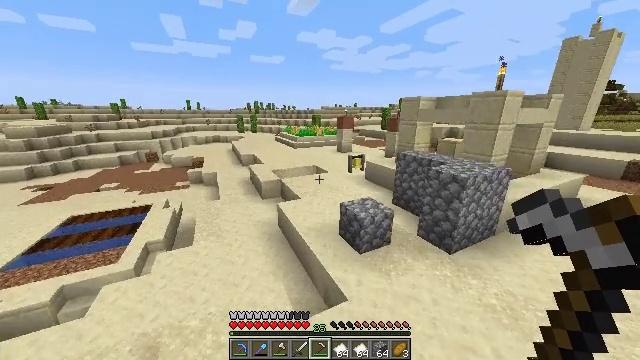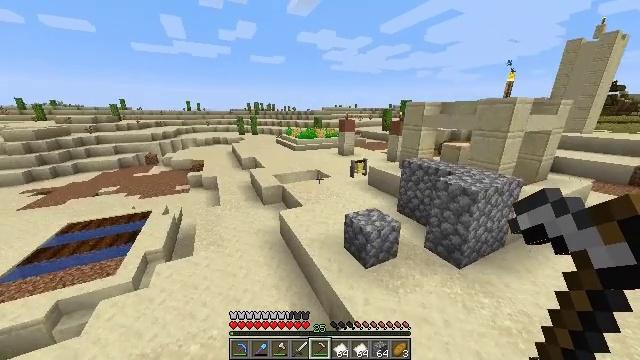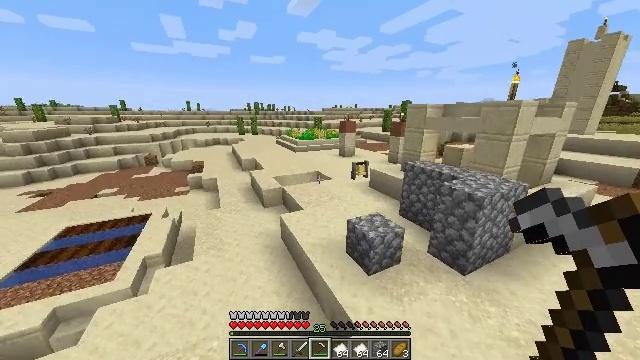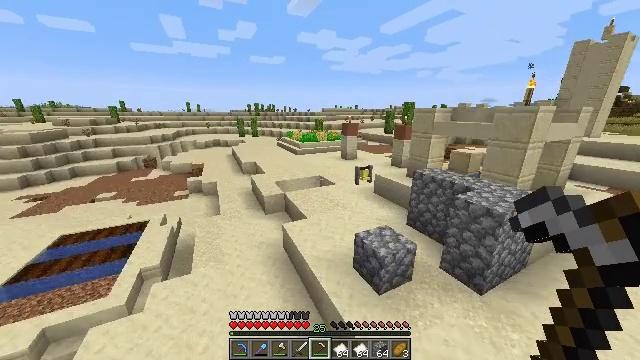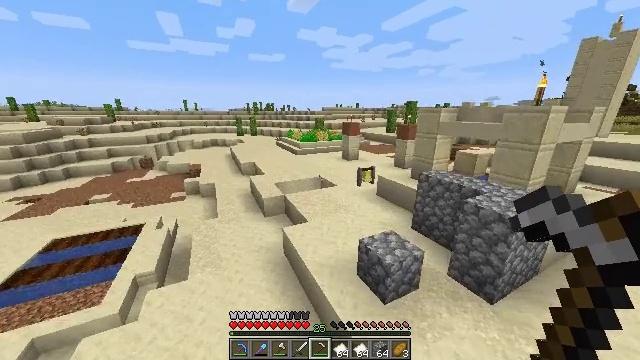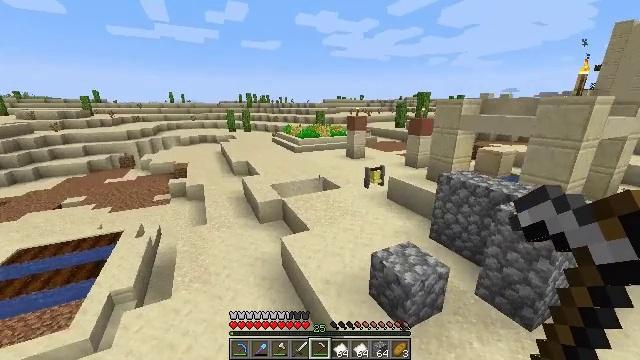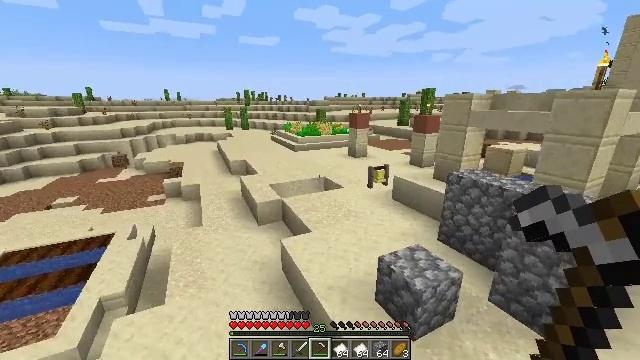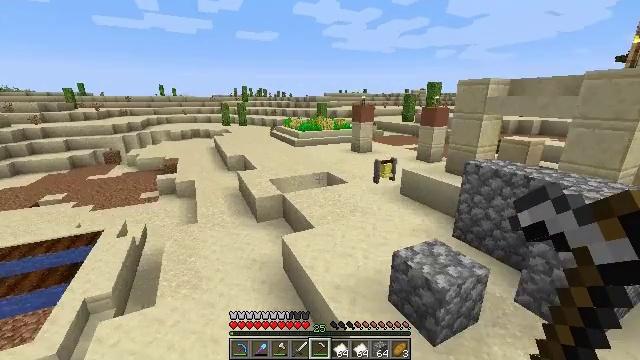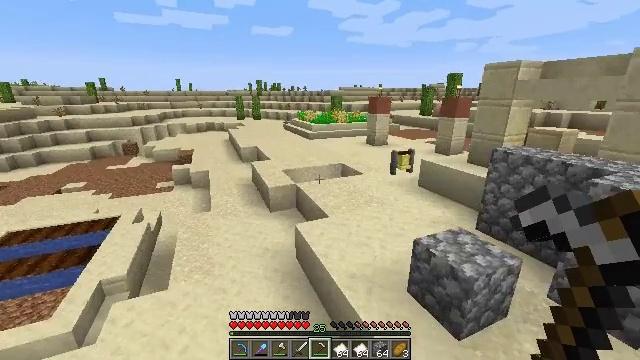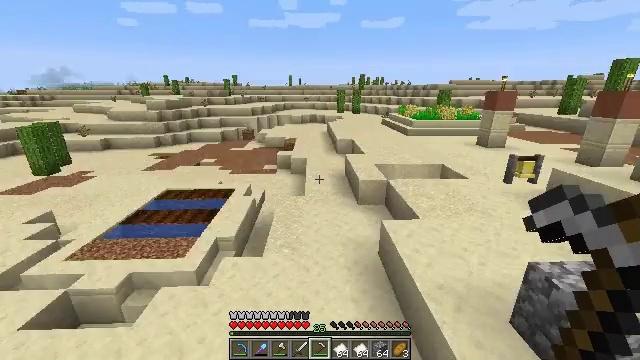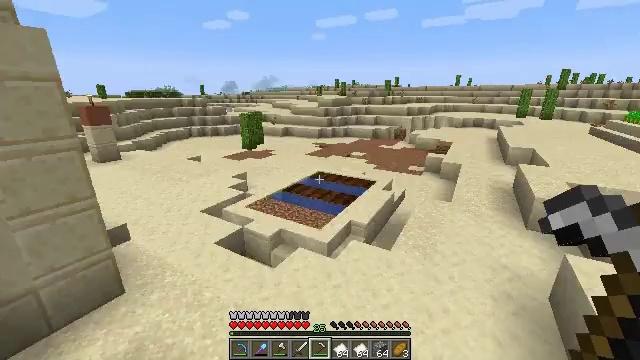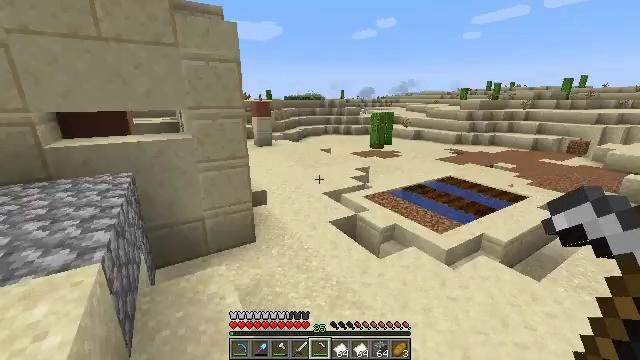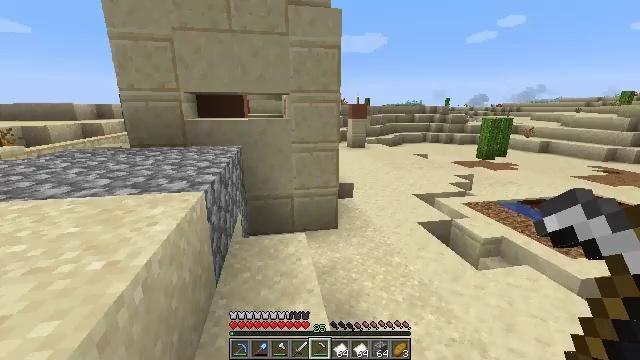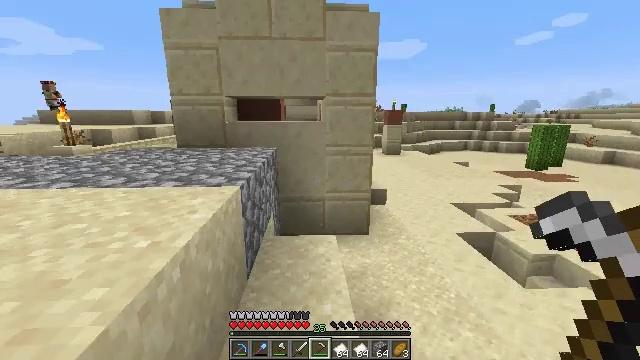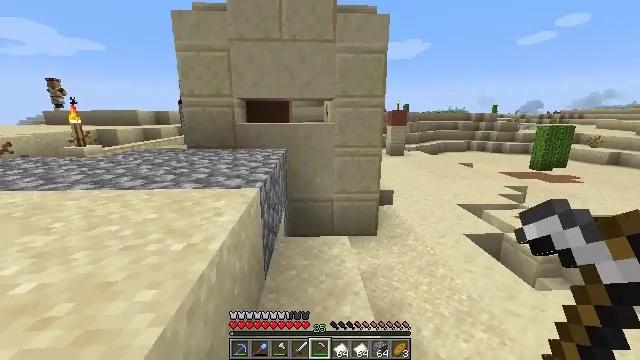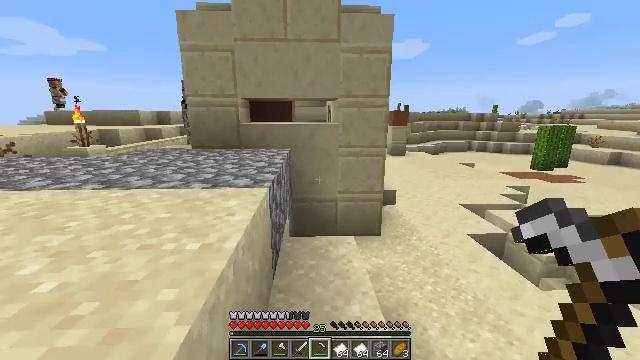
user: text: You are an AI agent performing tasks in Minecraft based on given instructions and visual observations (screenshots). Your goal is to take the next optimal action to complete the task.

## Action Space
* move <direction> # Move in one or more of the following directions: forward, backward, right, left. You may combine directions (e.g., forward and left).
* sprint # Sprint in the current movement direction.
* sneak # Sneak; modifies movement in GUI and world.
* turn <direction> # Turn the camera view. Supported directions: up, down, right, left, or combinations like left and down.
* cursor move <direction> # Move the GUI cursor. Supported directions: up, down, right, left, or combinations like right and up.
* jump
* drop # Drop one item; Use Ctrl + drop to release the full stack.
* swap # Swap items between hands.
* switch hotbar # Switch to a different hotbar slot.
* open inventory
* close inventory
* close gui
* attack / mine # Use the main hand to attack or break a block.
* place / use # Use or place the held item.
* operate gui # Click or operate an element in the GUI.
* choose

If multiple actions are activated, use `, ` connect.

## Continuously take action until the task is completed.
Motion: motion action
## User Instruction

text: Remove an iron hoe from the inventory.
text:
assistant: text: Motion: move forward, sprint
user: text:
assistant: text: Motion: move forward, sprint
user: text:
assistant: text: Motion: sprint
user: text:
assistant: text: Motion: sprint
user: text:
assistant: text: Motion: sprint
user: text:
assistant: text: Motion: move back, sprint
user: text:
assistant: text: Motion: move back, sprint
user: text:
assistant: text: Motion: move back, sprint, turn left
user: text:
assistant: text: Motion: move back, sprint, turn left and down
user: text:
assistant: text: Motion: move back, sprint, turn left
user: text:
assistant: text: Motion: move back and move left, sprint, turn left and up
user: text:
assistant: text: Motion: move back and move left, sprint, turn left and up
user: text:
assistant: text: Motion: move left, sprint, turn left and up
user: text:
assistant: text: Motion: move left, sprint
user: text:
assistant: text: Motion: move left, sprint
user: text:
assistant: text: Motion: move left, sprint
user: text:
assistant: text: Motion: move left, sprint
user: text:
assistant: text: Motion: move forward and move left, sprint
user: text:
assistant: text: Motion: move forward and move left, sprint
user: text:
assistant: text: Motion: move forward and move left, sprint
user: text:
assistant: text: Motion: move forward and move left, sprint, turn left
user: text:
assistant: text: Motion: move forward and move left, sprint, turn left, jump
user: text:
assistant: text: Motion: move forward and move left, sprint, turn left, jump
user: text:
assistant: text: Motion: move forward and move left, sprint, turn left, jump
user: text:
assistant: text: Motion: move forward and move left, sprint, turn left, jump
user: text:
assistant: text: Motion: move forward and move left, sprint, turn left, jump
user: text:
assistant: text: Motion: move forward and move left, sprint
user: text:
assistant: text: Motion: move forward and move left, sprint
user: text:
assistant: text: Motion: move forward and move left, sprint
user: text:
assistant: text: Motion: move forward and move left, sprint